Field crop: maize
Growth stage: 2
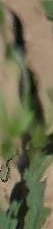
Species: maize